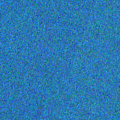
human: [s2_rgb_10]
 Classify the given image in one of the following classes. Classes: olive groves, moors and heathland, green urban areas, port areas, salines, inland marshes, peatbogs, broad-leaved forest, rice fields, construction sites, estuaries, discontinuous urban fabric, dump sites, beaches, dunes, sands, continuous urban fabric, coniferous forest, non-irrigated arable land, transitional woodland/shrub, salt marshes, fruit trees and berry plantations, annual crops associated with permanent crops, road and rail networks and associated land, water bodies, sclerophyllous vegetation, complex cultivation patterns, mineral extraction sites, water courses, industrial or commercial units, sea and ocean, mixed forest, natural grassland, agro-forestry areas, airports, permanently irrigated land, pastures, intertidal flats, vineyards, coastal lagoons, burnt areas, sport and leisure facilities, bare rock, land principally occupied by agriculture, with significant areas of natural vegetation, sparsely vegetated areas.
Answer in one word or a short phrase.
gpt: sea and ocean